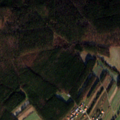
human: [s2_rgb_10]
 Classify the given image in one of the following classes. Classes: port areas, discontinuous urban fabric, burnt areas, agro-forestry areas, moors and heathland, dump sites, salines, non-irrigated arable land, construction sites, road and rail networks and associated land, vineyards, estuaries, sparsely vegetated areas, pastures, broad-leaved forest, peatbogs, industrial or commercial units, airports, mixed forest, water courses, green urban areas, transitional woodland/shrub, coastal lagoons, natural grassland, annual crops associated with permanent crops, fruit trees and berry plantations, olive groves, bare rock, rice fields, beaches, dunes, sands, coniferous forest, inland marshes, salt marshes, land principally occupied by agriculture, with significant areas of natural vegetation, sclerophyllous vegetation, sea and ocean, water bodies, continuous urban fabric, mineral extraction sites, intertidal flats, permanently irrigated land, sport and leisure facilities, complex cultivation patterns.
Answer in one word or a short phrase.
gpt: discontinuous urban fabric, non-irrigated arable land, coniferous forest, mixed forest